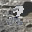
Label: 2